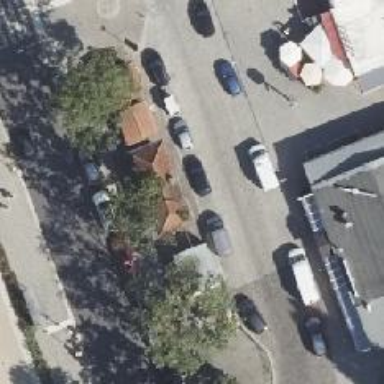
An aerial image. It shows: Fast food establishment.